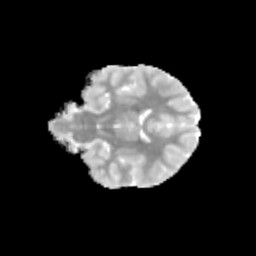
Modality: MD
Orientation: coronal
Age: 12
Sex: male
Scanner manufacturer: siemens
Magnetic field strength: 3 T
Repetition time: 3.8 s
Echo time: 0.07 s